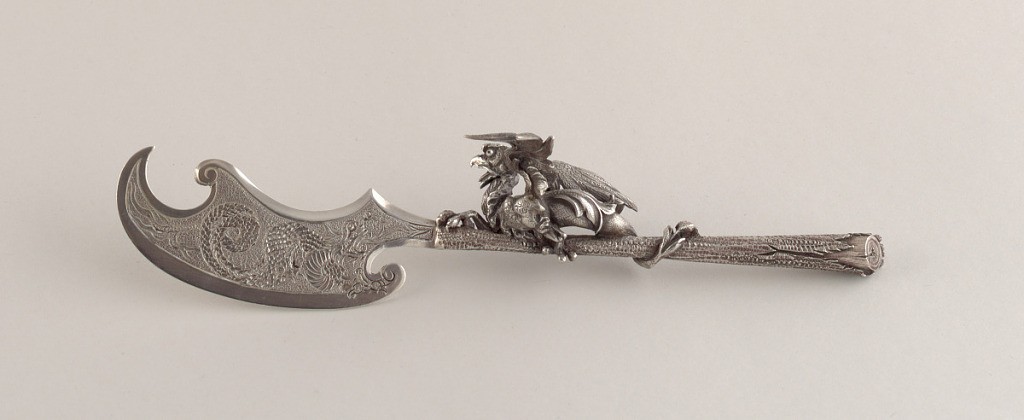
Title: Knife with Axe Shaped Blade and Dragon
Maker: Charles Victor Gibert, French
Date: ca. 1890
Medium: silver
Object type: knife
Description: Axe-shaped blade with curved cutting edge, turning upwards at each end. Spine edge of curving form following curve of cutting edge. Blade surface decorated with engraved decoration of dragon breathing fire against a stippled ground within central reserve. Reverse of blade plain surface. Handle decorated with bark-like texture, terminating with bark cutting away to reveal interior faux wood concentric cicles. Large dragon applied grasping on to stem, with tail wrapping around and wings outspread.